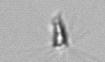
Label: Calciopappus